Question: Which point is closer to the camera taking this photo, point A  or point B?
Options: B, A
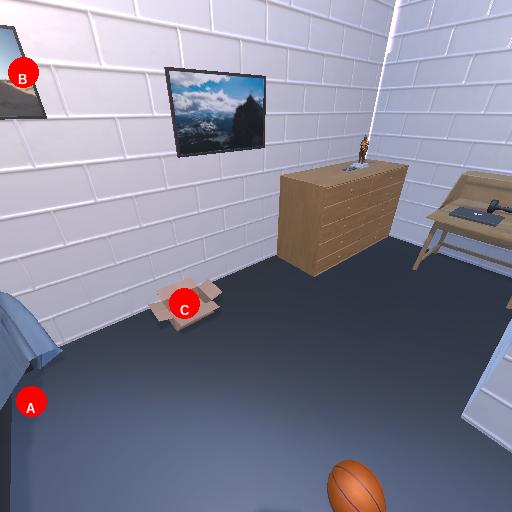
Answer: B